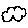
Label: cloud